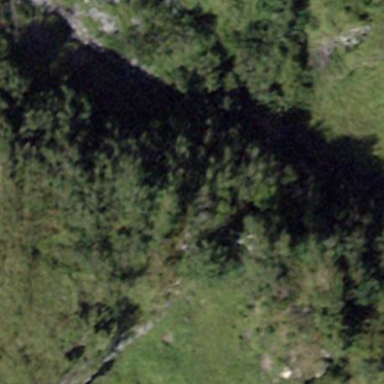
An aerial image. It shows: Forest area.